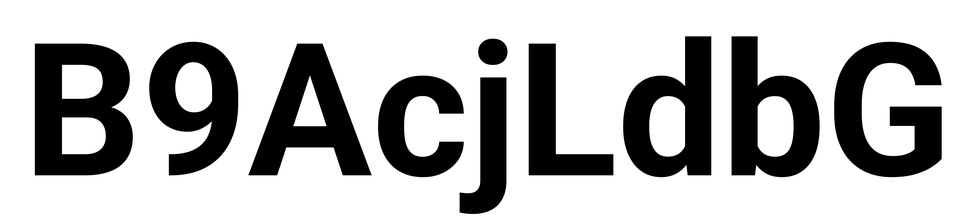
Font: Roboto_Bold